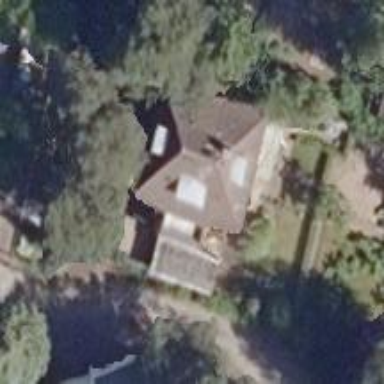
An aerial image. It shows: Detached building with hipped roof.